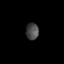
Tissue: skin
Cell type: Epithelial cells
Senescence score: 0.2522
Nuclear area (px): 210
Mean DAPI intensity: 71.529